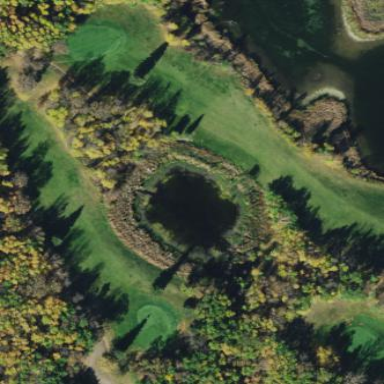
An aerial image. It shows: Water hazard on golf course.